Aerial crown-view tile of a tropical tree (Barro Colorado Island, Panama), acquired 20240813:
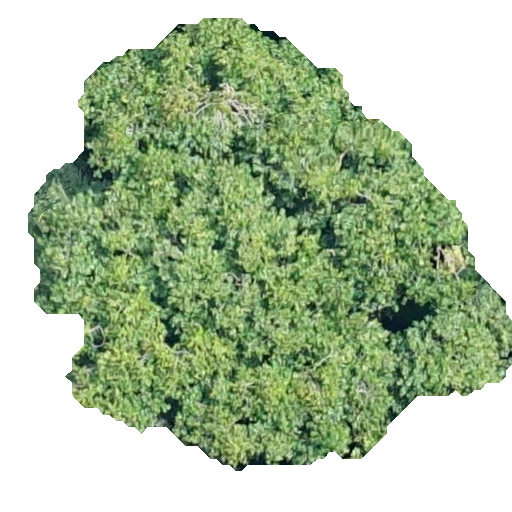
Species: Quararibea asterolepis
GBIF accepted scientific name: Quararibea asterolepis
Crown area: 223.909 m²